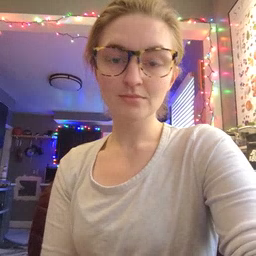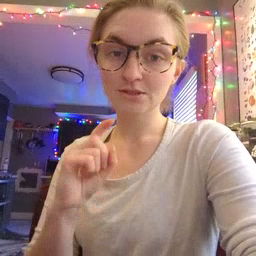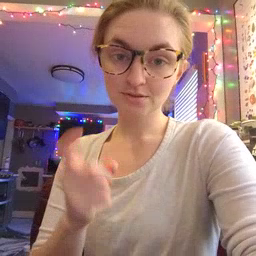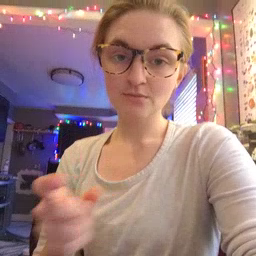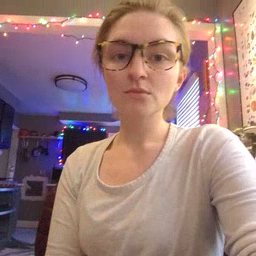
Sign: gift